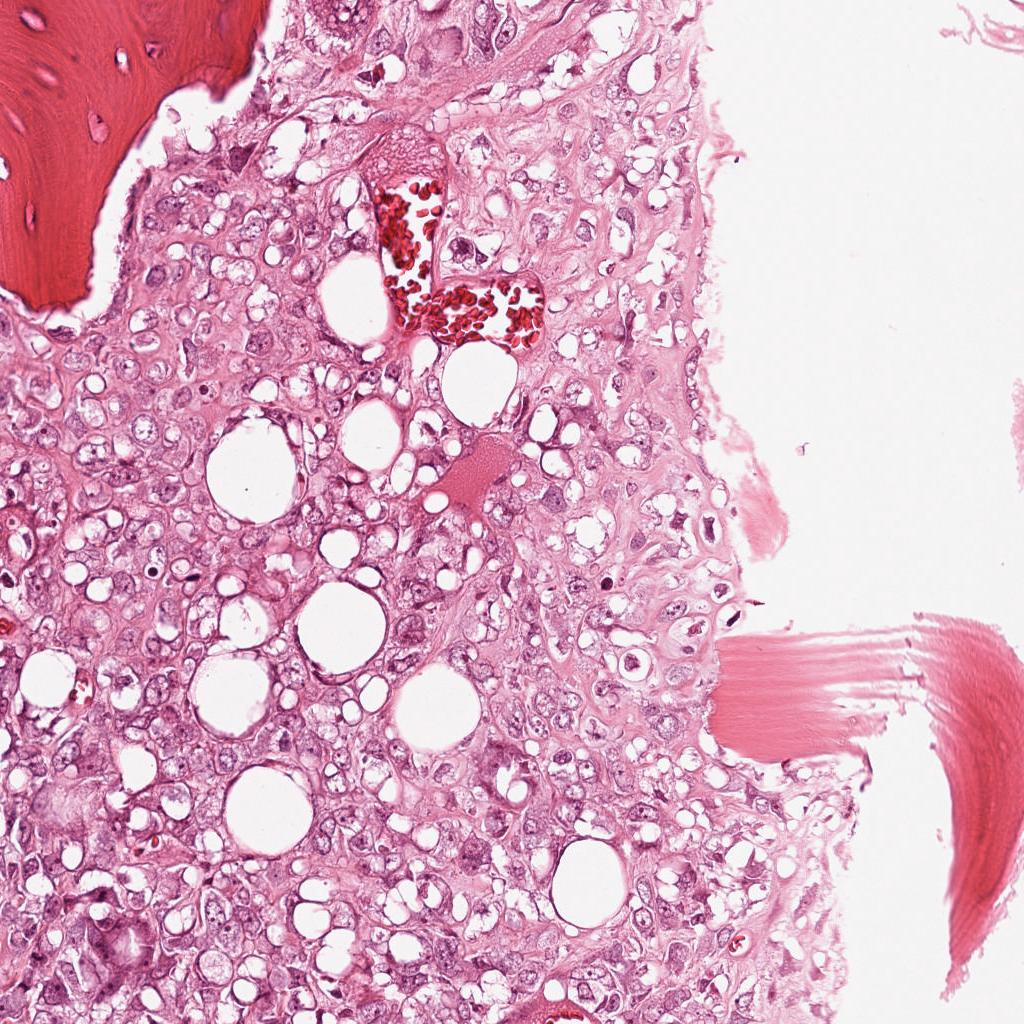
Label: Viable